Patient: sex M, age 50
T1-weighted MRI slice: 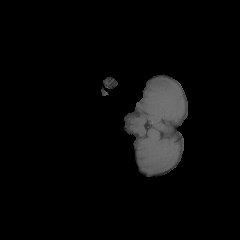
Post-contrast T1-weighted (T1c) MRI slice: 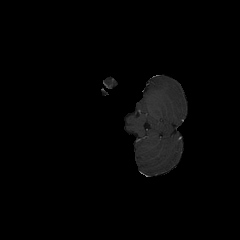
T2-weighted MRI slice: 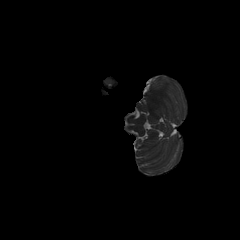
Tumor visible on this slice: no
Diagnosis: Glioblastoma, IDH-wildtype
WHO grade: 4